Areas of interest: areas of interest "Car Dealership"
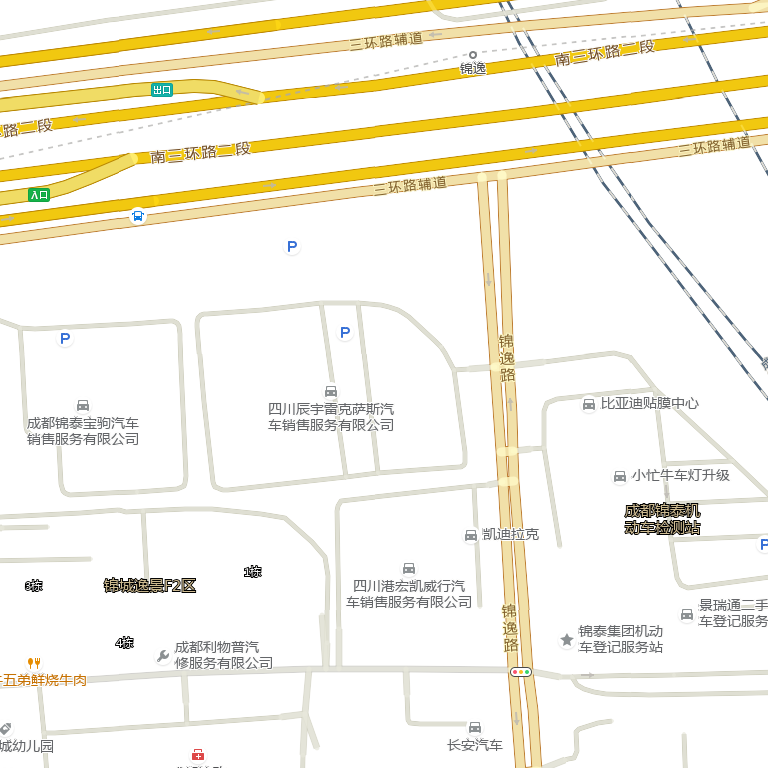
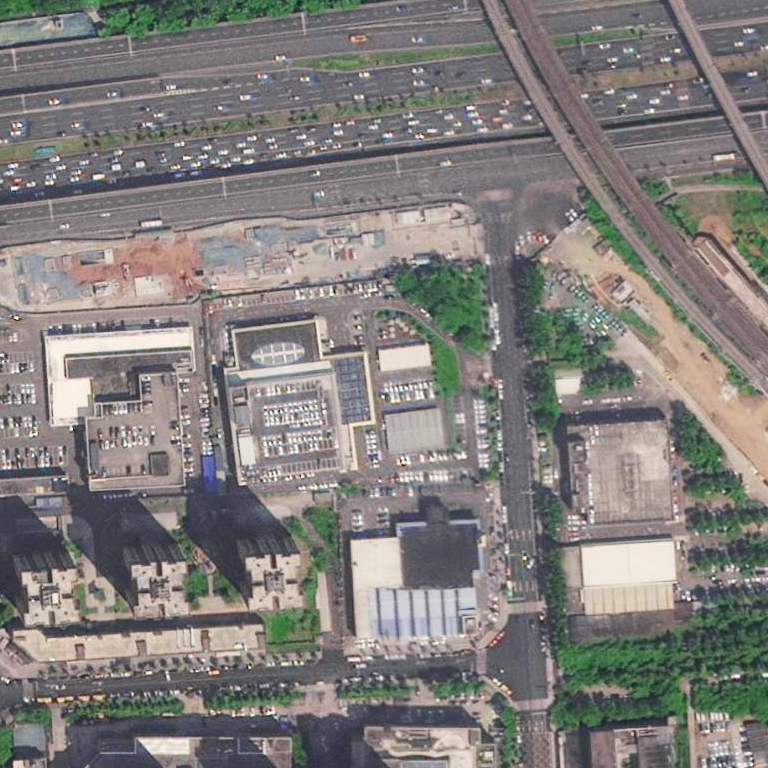